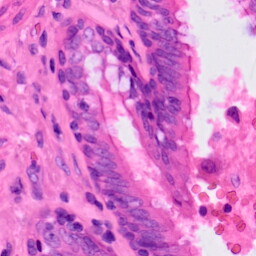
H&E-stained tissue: Lung